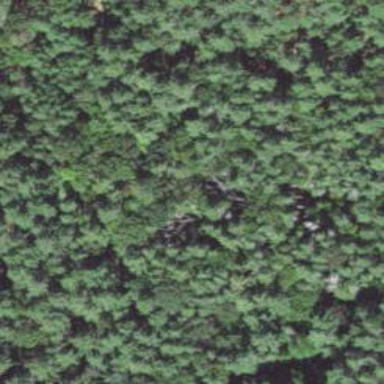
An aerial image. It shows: Mixed woodland with various types of leaves.